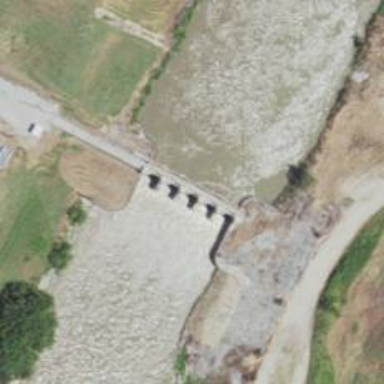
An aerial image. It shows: Dam across waterway.